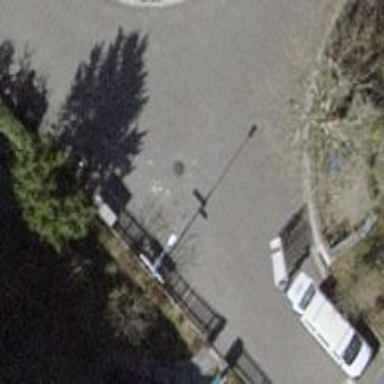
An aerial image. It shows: Traffic calming table.